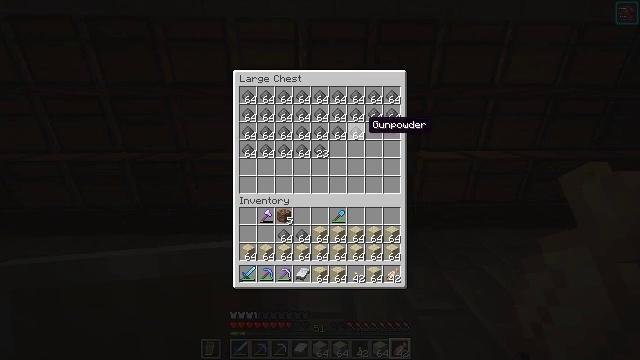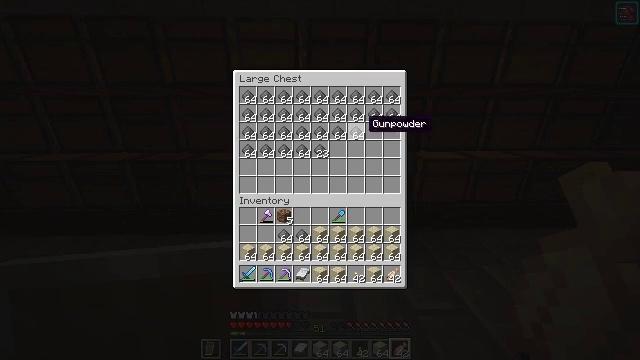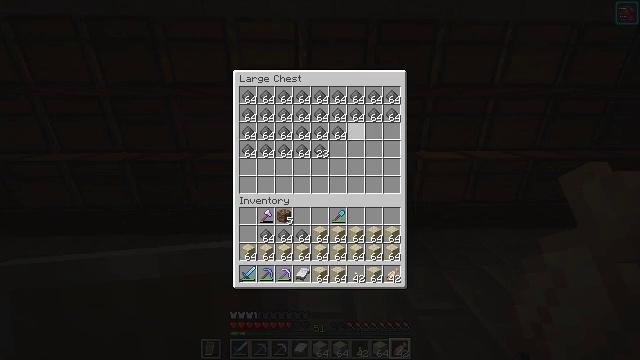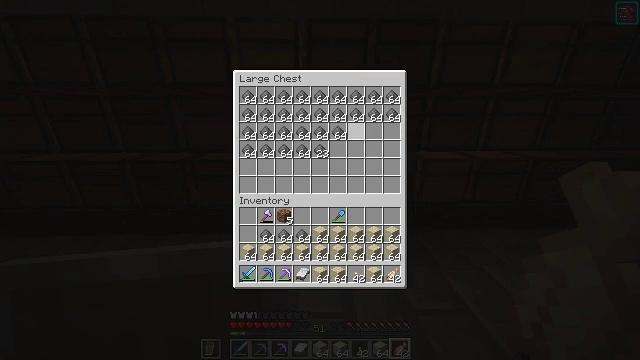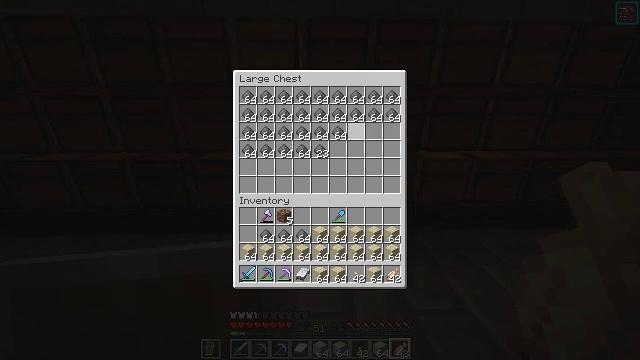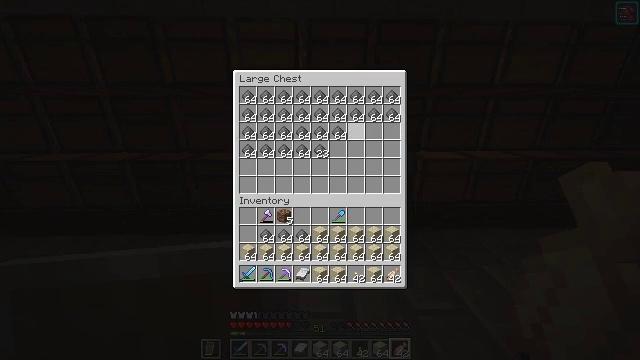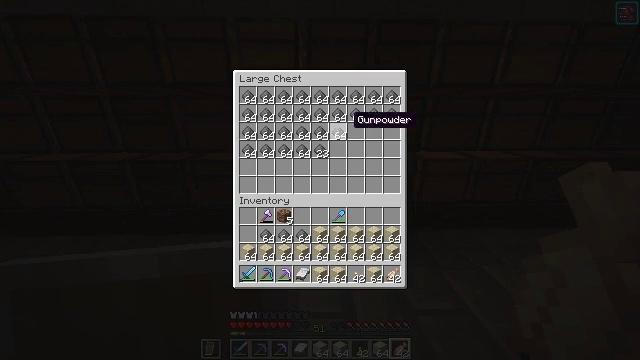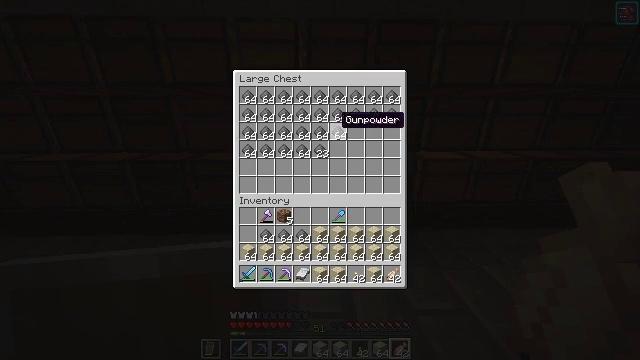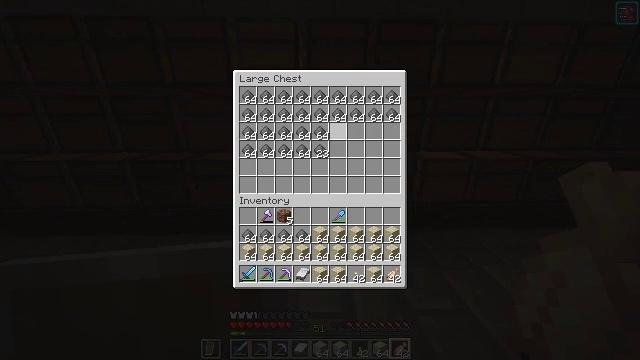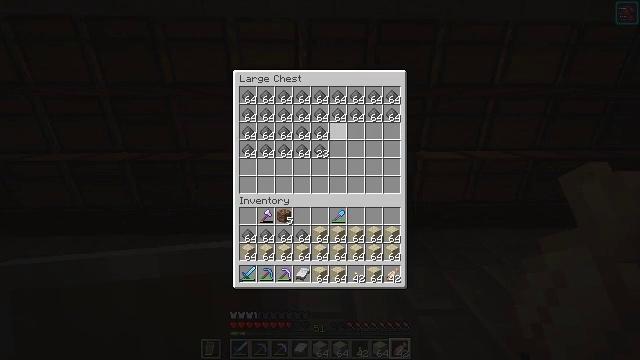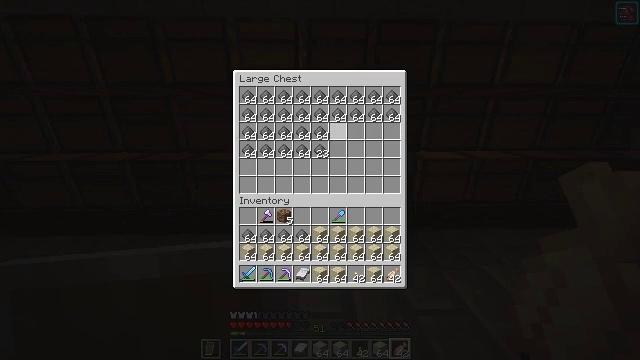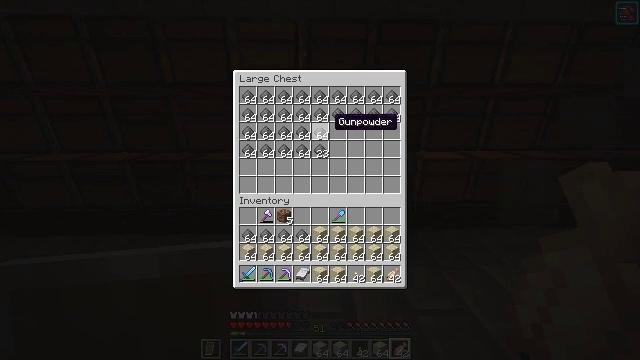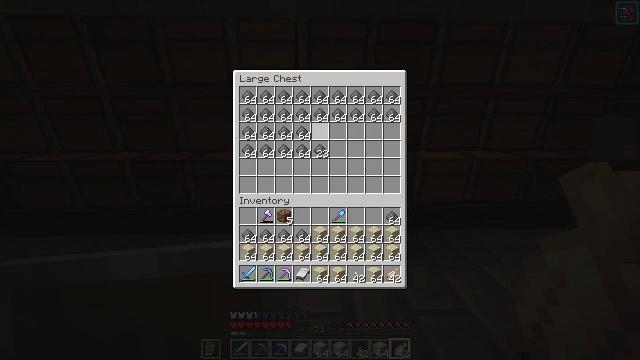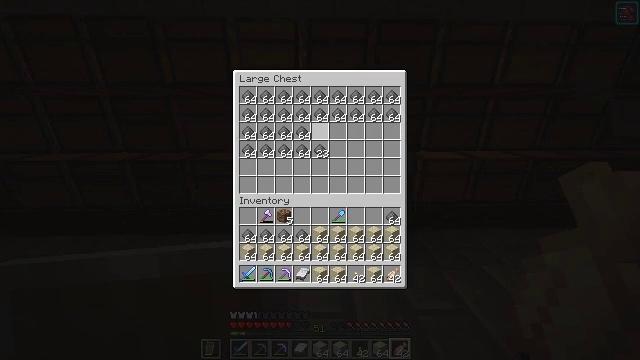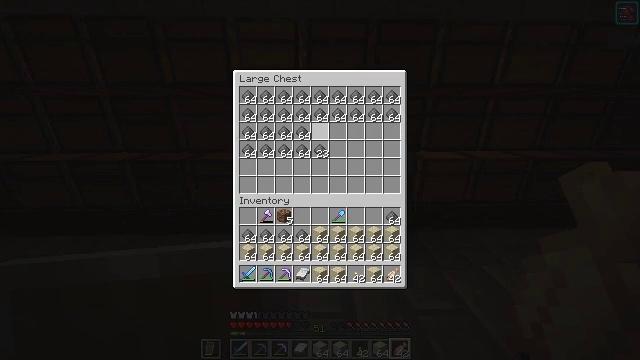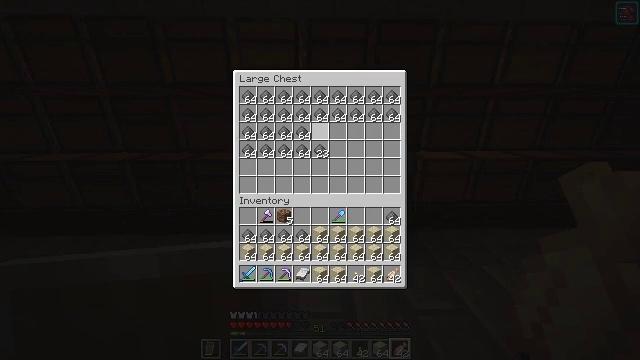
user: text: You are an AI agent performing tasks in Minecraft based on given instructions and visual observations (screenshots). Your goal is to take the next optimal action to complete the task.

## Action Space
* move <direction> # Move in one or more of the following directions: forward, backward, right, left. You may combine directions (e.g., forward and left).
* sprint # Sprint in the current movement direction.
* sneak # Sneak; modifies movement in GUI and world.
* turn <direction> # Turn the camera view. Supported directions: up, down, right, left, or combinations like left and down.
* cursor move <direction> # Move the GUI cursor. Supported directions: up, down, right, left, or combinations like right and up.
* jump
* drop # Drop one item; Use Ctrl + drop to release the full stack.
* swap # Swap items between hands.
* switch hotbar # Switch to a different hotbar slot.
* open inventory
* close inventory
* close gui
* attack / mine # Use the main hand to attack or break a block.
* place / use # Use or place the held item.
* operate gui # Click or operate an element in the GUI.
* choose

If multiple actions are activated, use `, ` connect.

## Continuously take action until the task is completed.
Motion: motion action
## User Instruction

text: Place gunpowder and sand on the crafting grid to craft TNT.
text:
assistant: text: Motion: sneak
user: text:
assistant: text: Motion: sneak, choose
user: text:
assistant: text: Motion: sneak, cursor move left, choose
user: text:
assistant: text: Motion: sneak
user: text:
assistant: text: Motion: sneak, choose
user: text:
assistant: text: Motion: sneak, choose
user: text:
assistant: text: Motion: sneak, cursor move left
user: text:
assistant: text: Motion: sneak, choose
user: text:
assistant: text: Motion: sneak, choose
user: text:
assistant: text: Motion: sneak
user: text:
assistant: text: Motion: sneak
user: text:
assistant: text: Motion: sneak, choose
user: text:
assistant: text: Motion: sneak, choose
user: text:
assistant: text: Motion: sneak, cursor move left
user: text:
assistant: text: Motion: sneak
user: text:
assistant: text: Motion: sneak
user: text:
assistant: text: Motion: sneak, choose
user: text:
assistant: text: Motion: sneak, cursor move left, choose
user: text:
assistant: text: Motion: sneak
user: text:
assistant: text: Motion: sneak, choose
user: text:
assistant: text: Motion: sneak, choose
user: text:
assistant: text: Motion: sneak
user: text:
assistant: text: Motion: sneak, choose
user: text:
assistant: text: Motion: sneak, choose
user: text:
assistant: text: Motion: sneak, cursor move up
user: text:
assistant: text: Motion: sneak
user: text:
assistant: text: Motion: sneak, choose
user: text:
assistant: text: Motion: sneak, cursor move left
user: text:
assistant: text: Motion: sneak
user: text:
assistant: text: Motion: sneak, choose